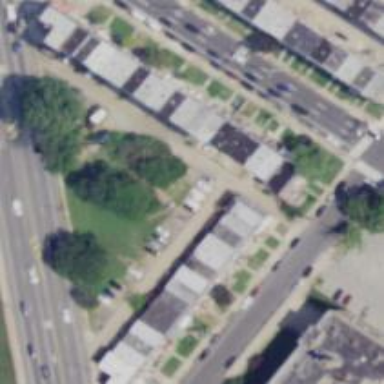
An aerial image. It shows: Alley classified as service road.